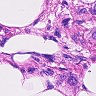
Metastatic tissue present: yes